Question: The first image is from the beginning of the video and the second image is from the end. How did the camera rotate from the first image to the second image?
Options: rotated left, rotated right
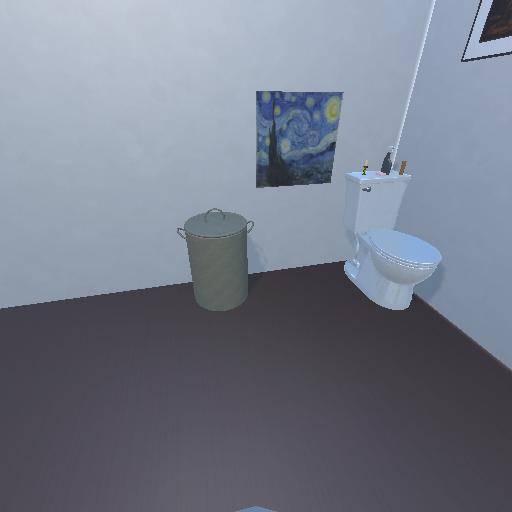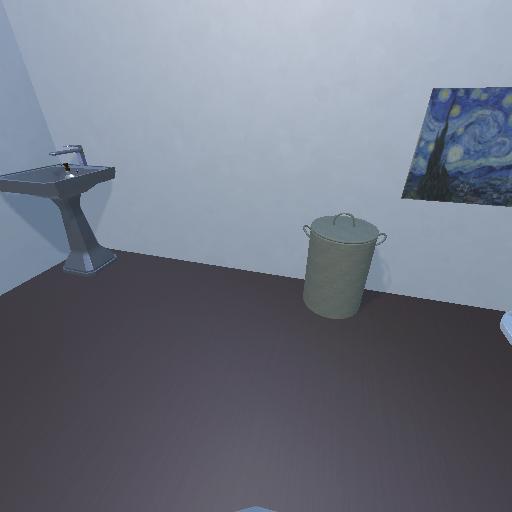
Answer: rotated left